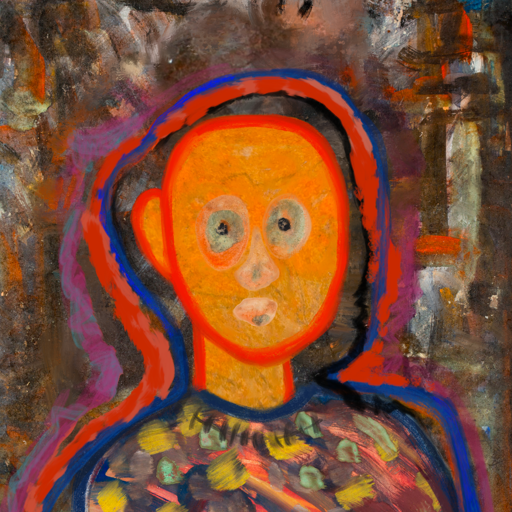
Background: GypsyQueen, Head And Neck Front: Sisters, Face Front: Childish, Bust: Mother_And_Son_Mother, Hair Front: Experience, Head Accessory: Blank, Second Necklace: Blank, Necklace: In_The_Sun, Baby: Blank